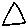
Label: triangle